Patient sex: M
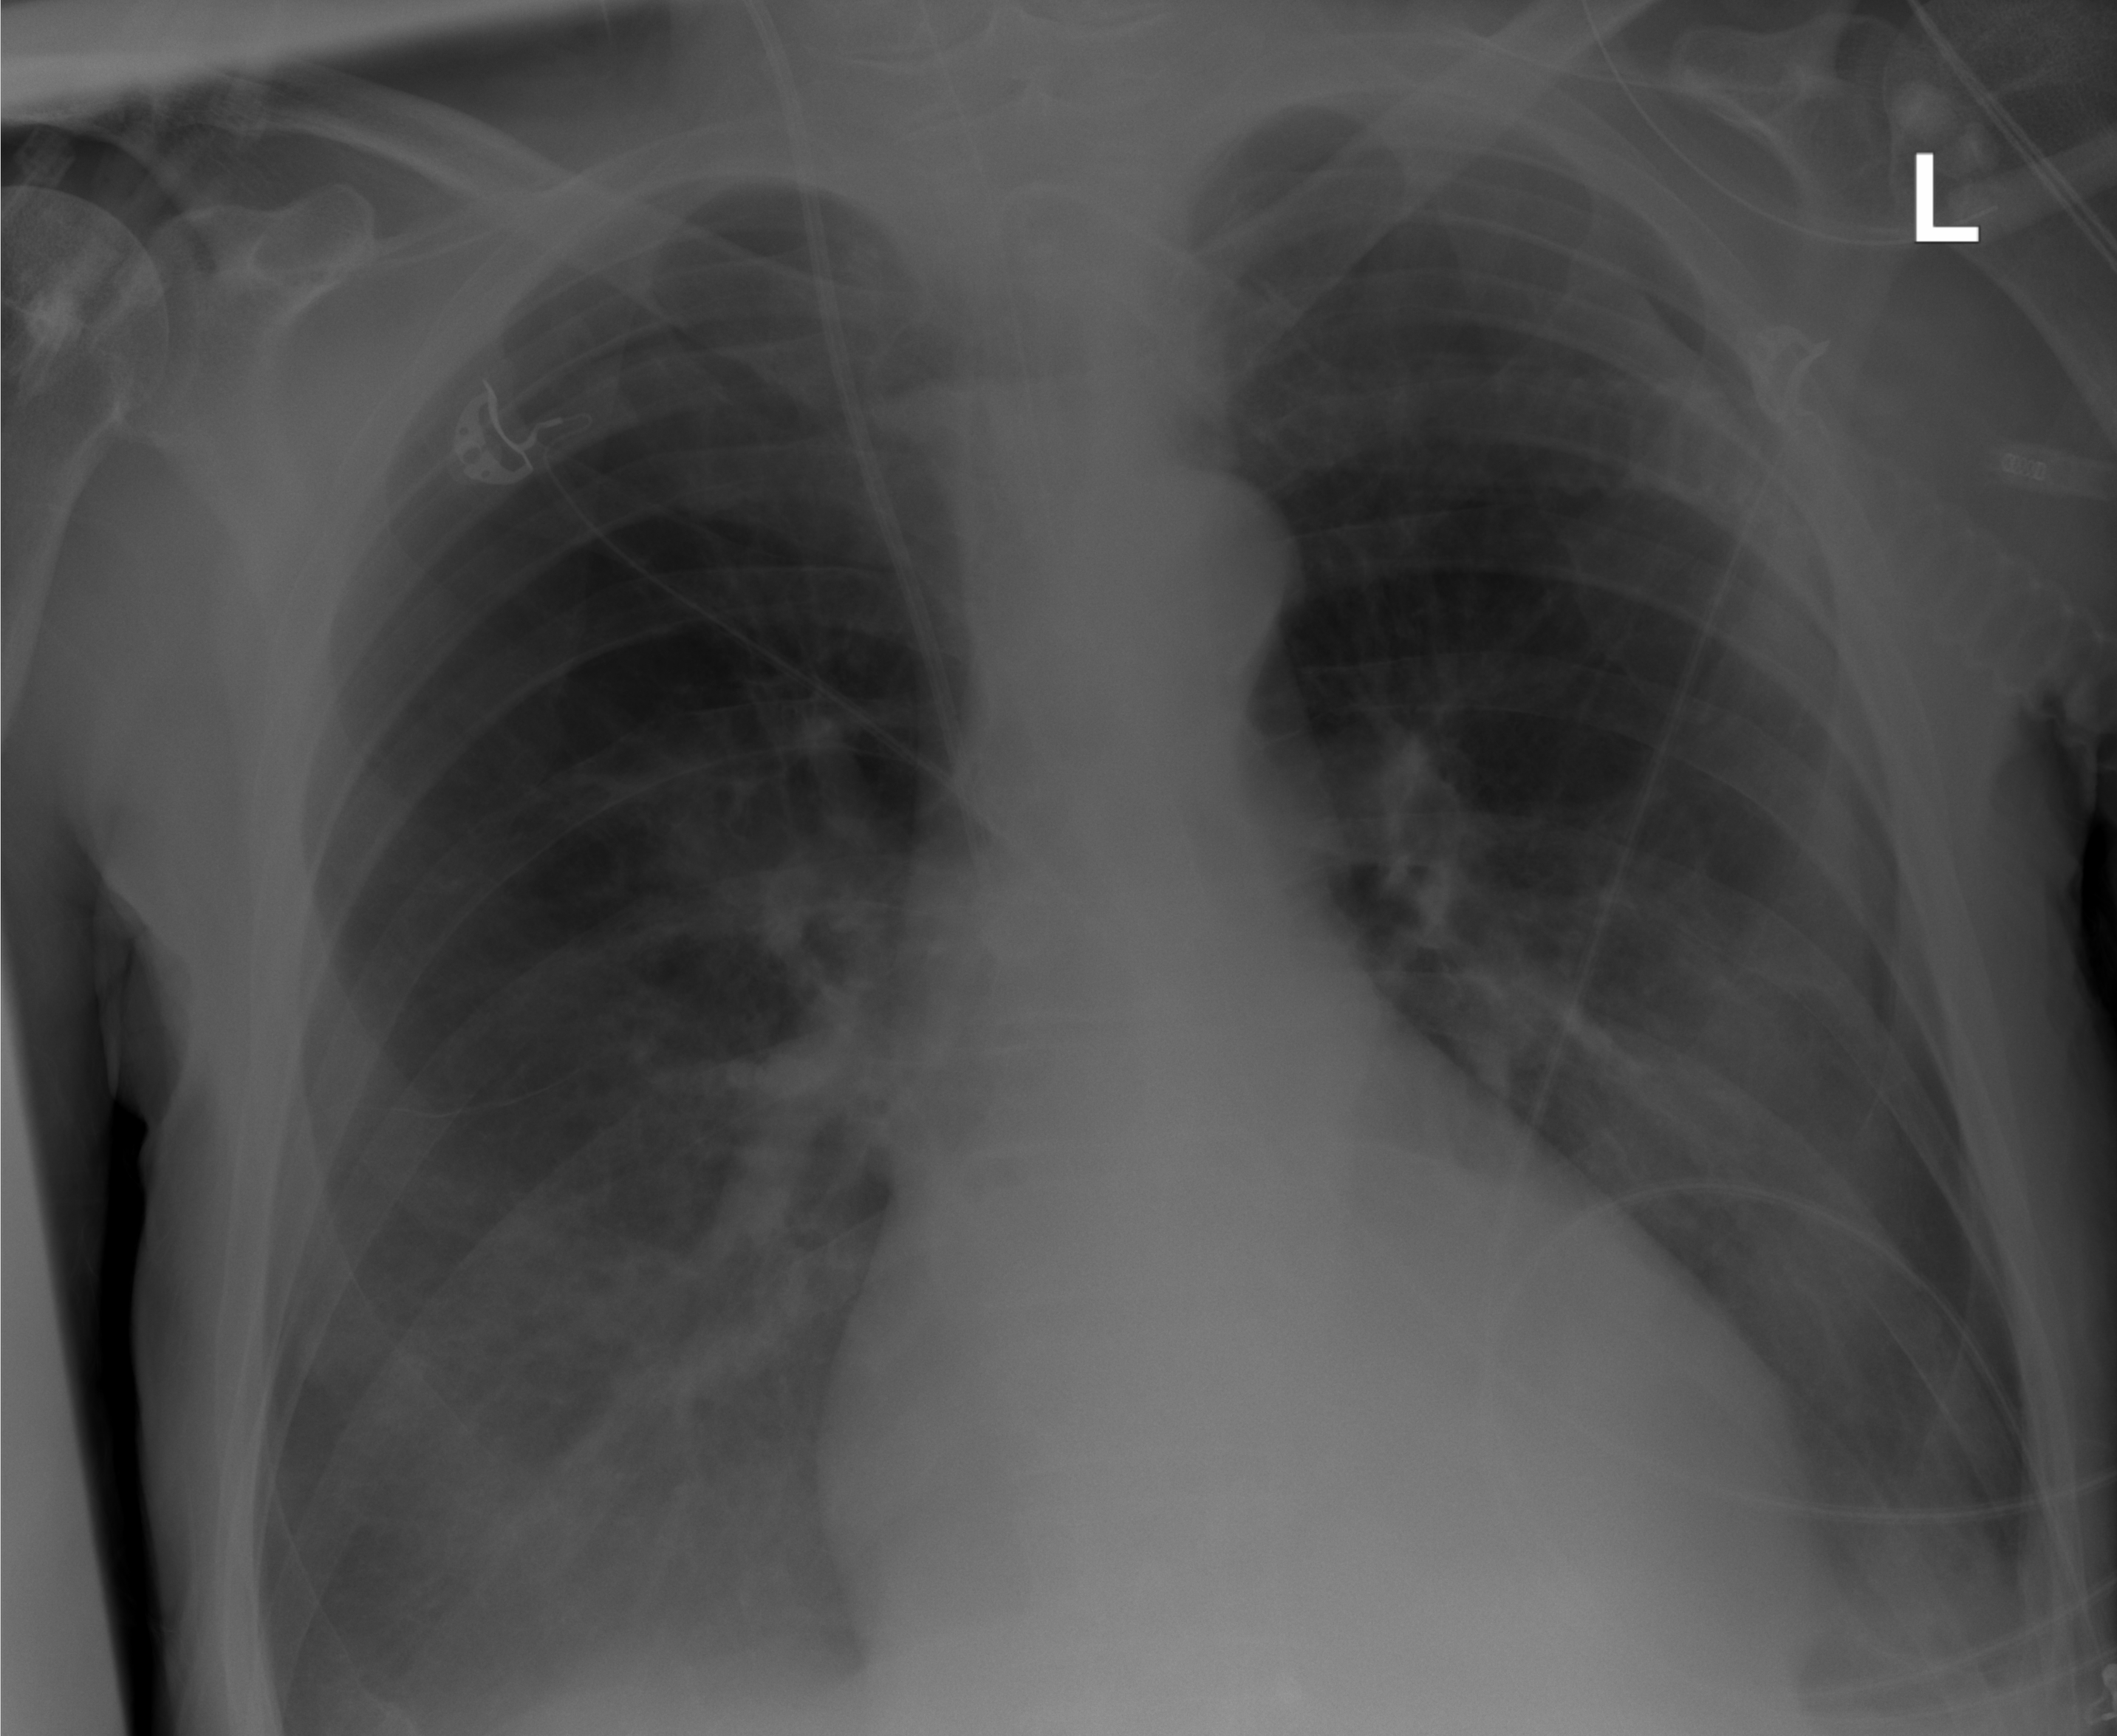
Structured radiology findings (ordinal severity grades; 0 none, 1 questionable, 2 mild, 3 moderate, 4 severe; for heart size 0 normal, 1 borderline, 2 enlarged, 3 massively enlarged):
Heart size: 2
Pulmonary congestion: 0
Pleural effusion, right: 2
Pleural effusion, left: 2
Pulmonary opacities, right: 3
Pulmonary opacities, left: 1
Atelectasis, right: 2
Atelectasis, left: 2